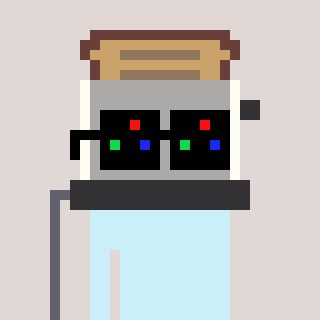
a pixel art character with square black sunglasses, a toaster-shaped head and a grayscale-colored body on a warm background